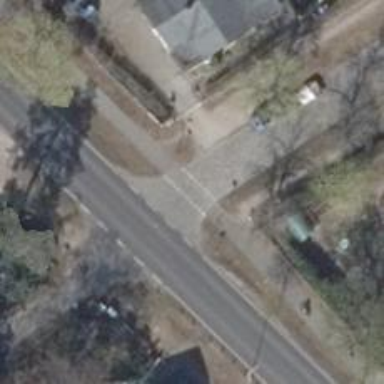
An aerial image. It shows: Asphalt footway with uncontrolled crossing.